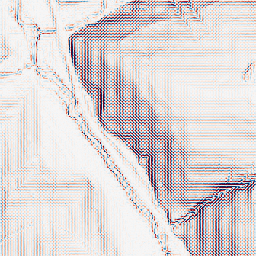
Category: wavelet
Decomposition family: wavelet_biorthogonal
Decomposition parameters: wavelet: bior1.3
level: 2
Upsampling method: bspline
Upsampling parameters: scale: 8
Upsampling scale: 8